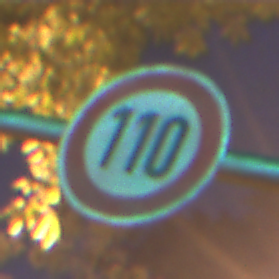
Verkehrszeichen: Geschwindigkeit110
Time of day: Night
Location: Outdoor (Urban)
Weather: PartlyCloudy
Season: NotSpecified
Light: Artificial